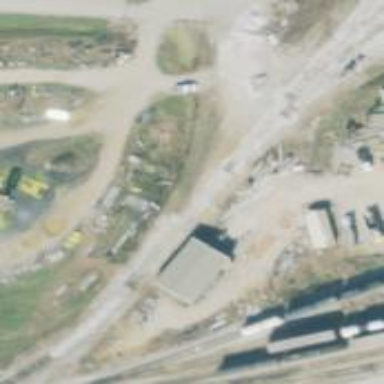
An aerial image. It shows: Rail spur service.